Question: This is a method that returns awt fonts character as a bufferedimage:
'''
private BufferedImage getCharImage(char ch) {
BufferedImage sizeImage = new BufferedImage(1, 1, BufferedImage.TYPE_INT_ARGB);
Graphics2D sizeGraphics = (Graphics2D) sizeImage.getGraphics();
if (antiAlias) {
sizeGraphics.setRenderingHint(RenderingHints.KEY_ANTIALIASING, RenderingHints.VALUE_ANTIALIAS_ON);
}
FontMetrics fontMetrics = sizeGraphics.getFontMetrics(font);
int charwidth = fontMetrics.charWidth(ch);
if (charwidth <= 0) {
charwidth = 1;
}
int charheight = fontMetrics.getHeight();
if (charheight <= 0) {
charheight = fontSize;
}
BufferedImage charImage = new BufferedImage(charwidth, charheight, BufferedImage.TYPE_INT_ARGB);
Graphics2D charGraphics = (Graphics2D) charImage.getGraphics();
if (antiAlias) {
charGraphics.setRenderingHint(RenderingHints.KEY_ANTIALIASING, RenderingHints.VALUE_ANTIALIAS_ON);
}
charGraphics.setFont(font);
charGraphics.setColor(Color.WHITE);
charGraphics.drawString(String.valueOf(ch), 0, fontMetrics.getAscent());
return charImage;
}
'''
The problem is that i get incorrect width, and the characters don't fit to crated buffered images. If i would create the buffered image like this 'new BufferedImage(charwidth + 10, charheight, BufferedImage.TYPE_INT_ARGB);' the characters would fit to images (that means that i get wrong font width). I'm using arialbi.ttf (bold, italic).
This is how the font renders

This is how i define the font variable:
'''
font = Font.createFont(Font.TRUETYPE_FONT, inputStream);
font = font.deriveFont(fontSize);
'''
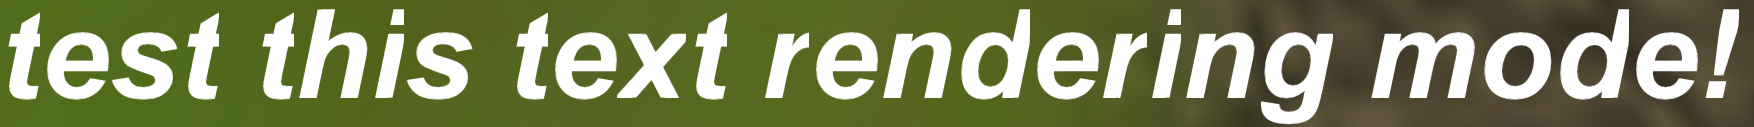
Answer: I think this is because the advance, or 'charWidth()' doesn't have much to do with the actual width of the character as defined by the font.
<URL>':
> The advance is the distance from the leftmost point to the rightmost
point on the character's baseline
A character like "g" in Chancery Italic, below the baseline, extends left of the minimum x. Or "s" in the same font extends right of the maximum x, above the baseline. In a straighter font, like Arial Regular, the advance (baseline width) happens to be pretty close to the actual width of the character.
I'm not sure of a good solution besides adding arbitrary padding.
See also: <URL>